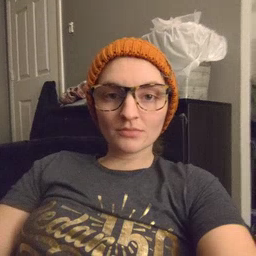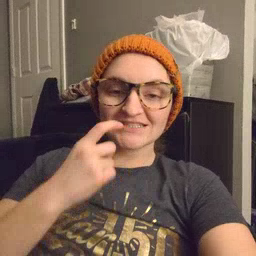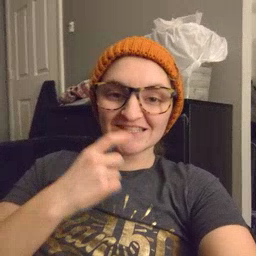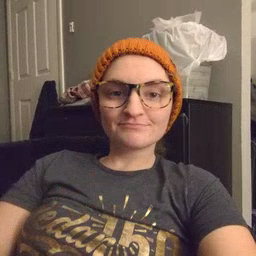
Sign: tooth